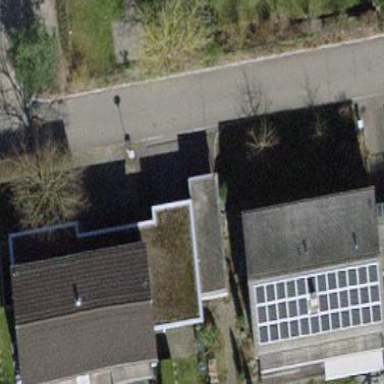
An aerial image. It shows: Building with tile roof.